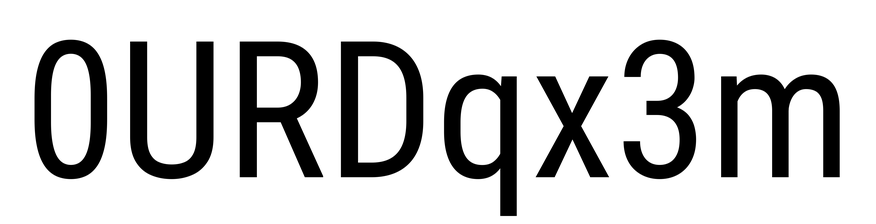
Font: Roboto_Condensed_Regular